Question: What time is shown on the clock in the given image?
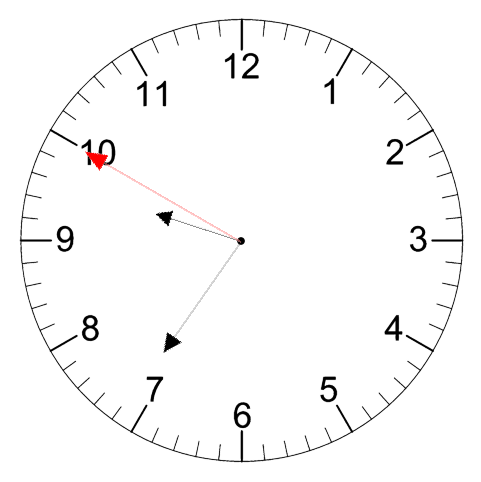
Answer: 09:35:50